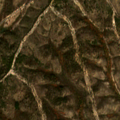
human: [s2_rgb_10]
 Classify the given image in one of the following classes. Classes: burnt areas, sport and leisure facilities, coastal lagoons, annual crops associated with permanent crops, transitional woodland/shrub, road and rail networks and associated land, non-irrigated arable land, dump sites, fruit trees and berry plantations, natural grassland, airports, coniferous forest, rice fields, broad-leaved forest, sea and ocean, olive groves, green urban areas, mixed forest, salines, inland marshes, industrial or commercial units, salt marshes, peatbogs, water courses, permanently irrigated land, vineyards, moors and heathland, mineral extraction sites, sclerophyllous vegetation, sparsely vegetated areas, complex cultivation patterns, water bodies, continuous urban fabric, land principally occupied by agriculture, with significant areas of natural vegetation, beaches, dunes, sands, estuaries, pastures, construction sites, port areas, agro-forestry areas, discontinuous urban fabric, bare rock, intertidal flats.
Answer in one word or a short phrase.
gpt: agro-forestry areas, transitional woodland/shrub